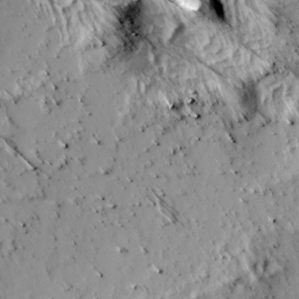
Label: non_frost